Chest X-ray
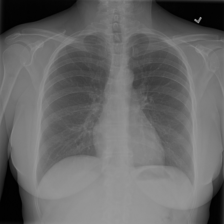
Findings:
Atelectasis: negative
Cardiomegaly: negative
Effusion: negative
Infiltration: positive
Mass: negative
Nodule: negative
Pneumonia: negative
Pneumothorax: negative
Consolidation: negative
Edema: negative
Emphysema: negative
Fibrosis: negative
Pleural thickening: negative
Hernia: negative